Question: I have legal contract for this purpose.
I was trying to perform XSS attack on a website which uses ASP.NET. It's form validation is preventing me to enter payload. Is there any way to bypass that?

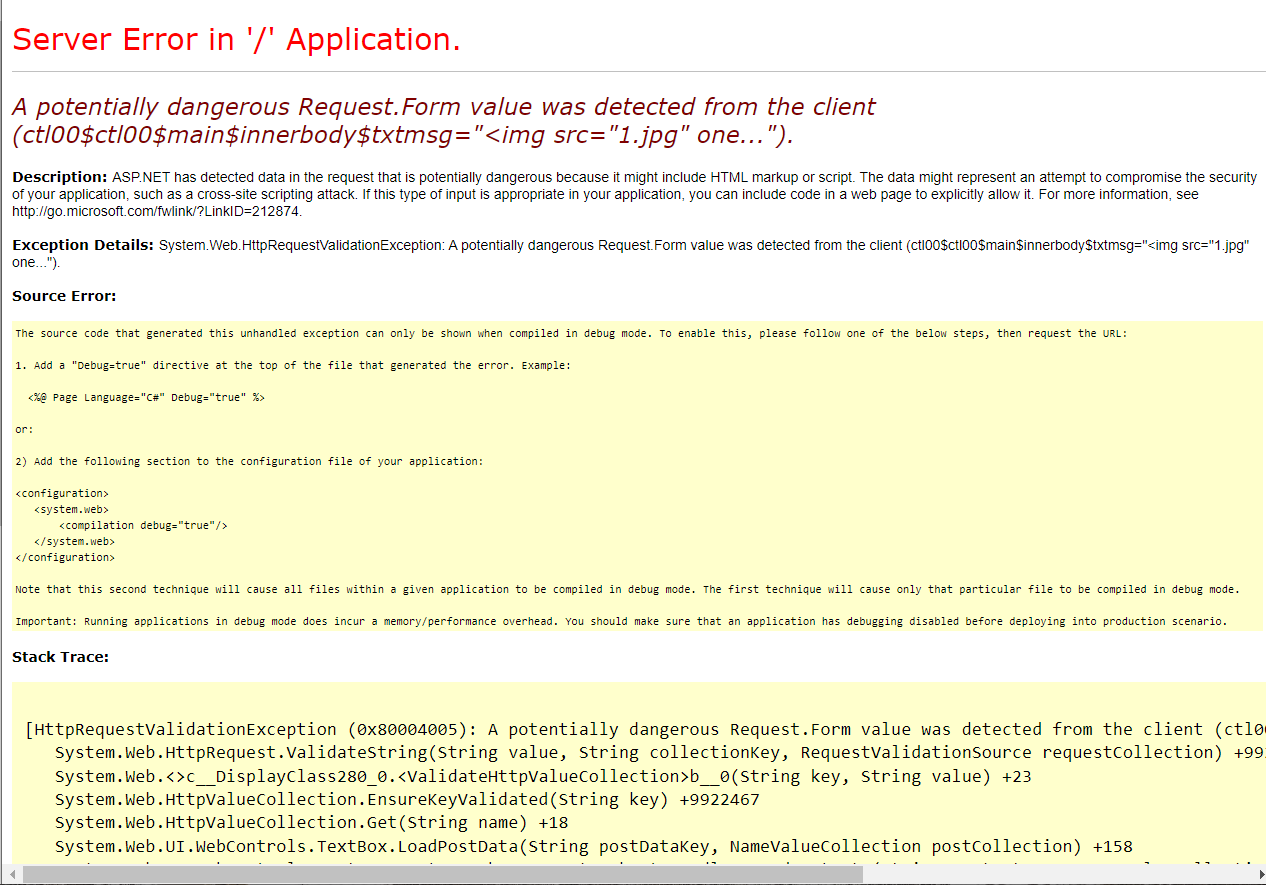
Answer: Certain unicode characters make it through.
But it realy depends what you are trying to achieve. If you need to prove the point that request validation is not enough to protect gainst XSS than you realy need to find such a payload.
The more common task would be: find the parts in the application that are affected by missing encoding of the output. For that you would need remove request validation in a test environment.